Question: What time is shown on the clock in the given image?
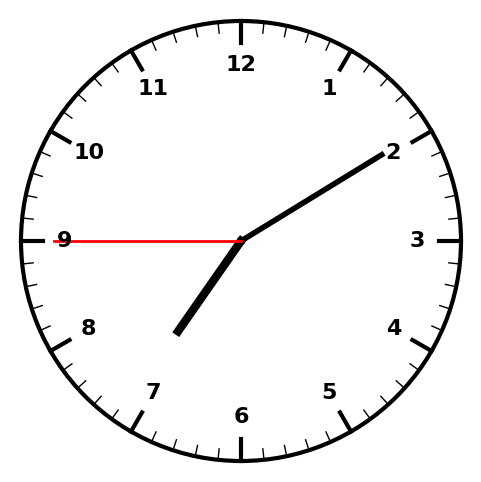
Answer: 07:09:45